Question: My output does not insert the data for 'Total Marks' correctly, it seems like it is missing the total marks for question 1, This is because the marks for each question goes like this:
'''
Question 1: 3
Question 2: 5
Question 3: 2
'''
Now the table contains incorrect answers so the table looks like this fiddle which I have found <URL>, if you look at the results, you realize that both question 1 and 2 contain question 2 marks and that queston 3 contains its marks. But how can I get the correct marks to be display, why is it missing the first question marks?
'''
$query = "SELECT q.QuestionNo, an.Answer, q.TotalMarks, o.OptionType
FROM
Question q INNER JOIN Answer an ON q.QuestionID = an.QuestionID
INNER JOIN Option_Table o ON o.OptionID = q.OptionID
ORDER BY q.QuestionId, an.Answer
";
// prepare query
$stmt=$mysqli->prepare($query);
// execute query
$stmt->execute();
// This will hold the search results
$searchQuestionNo = array();
$totalMarks = array();
$incorrect_ans = array();
// Fetch the results into an array
// get result and assign variables (prefix with db)
$stmt->bind_result($dbQuestionNo, $dbAnswer, $dbTotalMarks $dbOptionType);
$specialOptionTypes = array('Yes or No' => array( 'Yes', 'No' ),'True or False' => array( 'True', 'False' ));
while ($stmt->fetch()) {
// Do this for each row:
if ( array_key_exists( $dbOptionType, $specialOptionTypes ) ) {
$options = $specialOptionTypes[$dbOptionType];
} else if ( preg_match( '/^([A-Z])-([A-Z])$/', $dbOptionType, $match ) ) {
$options = range( $match[1], $match[2] );
} else {
// issue warning about unrecognized option type
$options = array();
}
$right = str_split( $dbAnswer );
$wrong = array_diff( $options, $right );
$searchQuestionNo[] = $dbQuestionNo;
$totalMarks[] = $dbQuestionMarks;
}
'''
Above is the code which retrieves the wrong answers. What happens is for each question, it retireves each questions '$dbOptionType' and display the list of possible answers. So for example if question 1's '$dbOptionType' is 'A - D', then the list of 'Answers' it displays is 'A, B, C, D'. Also the code above retrieves each question number and total marks using '$dbQuestionNo' and '$TotalMarks'.
If a question has multiple answers though, it displays two sets of answers and removes 1 answer from a set. This is because in the database, to recieve correct answer for a question which has multiple answers and single answers it is like this:
'''
QuestionNo Answer TotalMarks OptionType
1 B 3 A-D
2 A 5 A-D
2 C 5 A-D
3 D 2 A-D
'''
For question 2 as it is multiple answers, that is why it is displays two sets of data in the arrays. Beause the way it is removing a correct answer if there are multiple answers in a question is as so:
'''
Question 2: Answers: A, B, C, D Remove Correct Answer: A Incorrect Answers: B, C, D
Question 2: Answers: A, B, C, D Remove Correct Answer: C Incorrect Answers: A, B, D
'''
The way it is removing correct answers if a question has multiple correct answers is above. It is:
- - 'A'- 'B, C, D'
To Remove second correct Answer it repeats the process:
- - 'C'- 'A, C, D''A''A'
UPDATE 3:
The error is caused by the fact that array you are iterating over $ques_ans with for() has a gap in keys.
'''
var_dump($ques_ans) gives us:
array(3) {
... skipped for brevity
[2]=>
array(2) {
[0]=>
string(1) "B"
[2]=>
string(1) "D"
}
... skipped for brevity
}
'''
There is no element with the key <URL>. It's because the function array_intersect, which I use on line 49, preserves keys.
To quickly fix code just to make it work without errors I added array_values() on line 51:
'$ques_ans[$questionNo] = array_values($q_incorrect_ans); //store the array of incorrect ans' against the ques no as key.
But I still get the odd gap in '$keys'.
Below is code:
'''
$query = "SELECT q.SessionId, s.SessionName, q.QuestionId, q.QuestionNo, q.QuestionContent, an.Answer, an.AnswerId, q.QuestionMarks, q.OptionId, o.OptionType
FROM
Question q INNER JOIN Answer an ON q.QuestionID = an.QuestionID
INNER JOIN Option_Table o ON o.OptionID = q.OptionID
INNER JOIN Session s ON s.Sessionid = q.Sessionid
WHERE s.SessionName = ?
ORDER BY q.QuestionId, an.Answer
";
// prepare query
$stmt=$mysqli->prepare($query);
// You only need to call bind_param once
$stmt->bind_param("s", $assessment);
// execute query
$stmt->execute();
// This will hold the search results
$searchQuestionNo = array();
$searchQuestionContent = array();
$totalMarks = array();
$searchAnswerId = array();
$incorrect_ans = array();
$searchMarks = array();
// Fetch the results into an array
// get result and assign variables (prefix with db)
$stmt->bind_result($dbSessionId, $dbSessionName, $dbQuestionId, $dbQuestionNo, $dbQuestionContent, $dbAnswer, $dbAnswerId, $dbQuestionMarks, $dbOptionId, $dbOptionType);
$specialOptionTypes = array('Yes or No' => array( 'Yes', 'No' ),'True or False' => array( 'True', 'False' ));
while ($stmt->fetch()) {
// Do this for each row:
if ( array_key_exists( $dbOptionType, $specialOptionTypes ) ) {
$options = $specialOptionTypes[$dbOptionType];
} else if ( preg_match( '/^([A-Z])-([A-Z])$/', $dbOptionType, $match ) ) {
$options = range( $match[1], $match[2] );
} else {
// issue warning about unrecognized option type
$options = array();
}
$right = str_split( $dbAnswer );
$wrong = array_diff( $options, $right );
$searchQuestionNo[] = $dbQuestionNo;
$searchQuestionContent[] = $dbQuestionContent;
$incorrect_ans[] = $wrong;
$searchAnswerId[] = $dbAnswerId;
$totalMarks[] = $dbQuestionMarks;
$searchMarks[] = $dbQuestionMarks;
}
?>
</head>
<body>
<?php
$ques_ans = array(); //to store incorrect answers against ques no.
$q_occ_count = array_count_values($searchQuestionNo);
foreach ($searchQuestionNo as $key => $questionNo) {
if (!array_key_exists($questionNo, $ques_ans)) {
if ($q_occ_count[$questionNo] === 1) //if a ques has only one correct ans
{
$ques_ans[$questionNo] = $incorrect_ans[$key]; //store the array of incorrect ans against the ques no as key
} else //if a ques has more than 1 correct ans
{
//find the intersection of incorrect_ans arrays for this ques
$q_keys = array_keys($searchQuestionNo, $questionNo);
$q_incorrect_ans = $incorrect_ans[$q_keys[0]];
foreach ($q_keys as $q_key) {
$q_incorrect_ans = array_intersect($q_incorrect_ans, $incorrect_ans[$q_key]);
}
$ques_ans[$questionNo] = array_values($q_incorrect_ans); //store the array of incorrect ans against the ques no as key
}
}
}
var_dump($ques_ans);
?>
<table id='penaltytbl'>
<thead>
<tr>
<th class='questionth'>Question No.</th>
<th class='questionth'>Question</th>
<th class='incorrectanswerth'>Incorrect Answer</th>
<th class='answermarksth'>Marks per Answer</th>
<th class='totalmarksth'>Total Marks</th>
<th class='noofmarksth'>Marks Remaining</th>
</tr>
</thead>
<tbody>
<?php
foreach ($ques_ans as $questionNo => $inc_ans) {
$q_row_span = count($inc_ans);
$row_count = 0;
?>
<tr class="questiontd">
<td class="questionnumtd q<?php
echo $questionNo;
?>_qnum" rowspan="<?php
echo $q_row_span;
?>"><?php
echo $questionNo;
?>
<input type="hidden" name="numQuestion" value="<?php
echo $questionNo;
?>" />
<input type="hidden" name="q<?php
echo $questionNo;
?>_ans_org" class="q<?php
echo $questionNo;
?>_ans_org" value="<?php
echo $searchMarks[array_search($questionNo, $searchQuestionNo)];
?>">
<input type="hidden" name="q<?php
echo $questionNo;
?>_ans" class="q<?php
echo $questionNo;
?>_ans" value="<?php
echo $searchMarks[array_search($questionNo, $searchQuestionNo)];
?>">
</td>
<td class="questioncontenttd" rowspan="<?php
echo $q_row_span;
?>"><?php
echo $searchQuestionContent[array_search($questionNo, $searchQuestionNo)];
?> </td>
<td class="answertd"><?php
echo $inc_ans[$row_count];
?>
<input type="hidden" id="hiddenincorrect" name="incorrect[]" value="<?php
echo $inc_ans[$row_count];
?>">
</td>
<td class="answermarkstd">
<input class="individualMarks q<?php
echo $questionNo;
?>_mark" q_group="1" name="answerMarks[]" type="text" data-type="qmark" data-qnum="<?php
echo $questionNo;
?>" onkeypress="return isNumberKey(event)" maxlength="3" />
</td>
<td class="totalmarkstd" rowspan="<?php
echo $q_row_span;
?>"><?php
echo $totalMarks[array_search($questionNo, $searchQuestionNo)];
?></td>
<td class="noofmarkstd q<?php
echo $questionNo;
?>_ans_text" q_group="1" rowspan="<?php
$q_row_span;
?>"><?php
echo "<strong>" . $searchMarks[array_search($questionNo, $searchQuestionNo)] . "</strong>";
?></td>
</tr>
<?php
//remaining incorrect answers in separate row (if any) follows here
if ($row_count < $q_row_span - 1) {
for ($i = ($row_count + 1); $i < $q_row_span; $i++) {
?>
<tr>
<td class="answertd"><?php
echo $inc_ans[$i];
?>
<input type="hidden" id="hiddenincorrect" name="incorrect[]" value="<?php
echo $inc_ans[$i];
?>">
</td>
<td class="answermarkstd">
<input class="individualMarks q<?php
echo $questionNo;
?>_mark" q_group="1" name="answerMarks[]" type="text" data-type="qmark" data-qnum="<?php
echo $questionNo;
?>" onkeypress="return isNumberKey(event)" maxlength="3" />
</td>
</tr>
<?php
}
}
}
?>
</tbody>
</table>
<p>
<input type='hidden' id='num_groups' name='num_groups' value='<?php
echo $questionNo;
?>'>
<input id="submitBtn" name="submitPenalty" type="submit" value="Submit Marks" />
</p>
</form>
'''

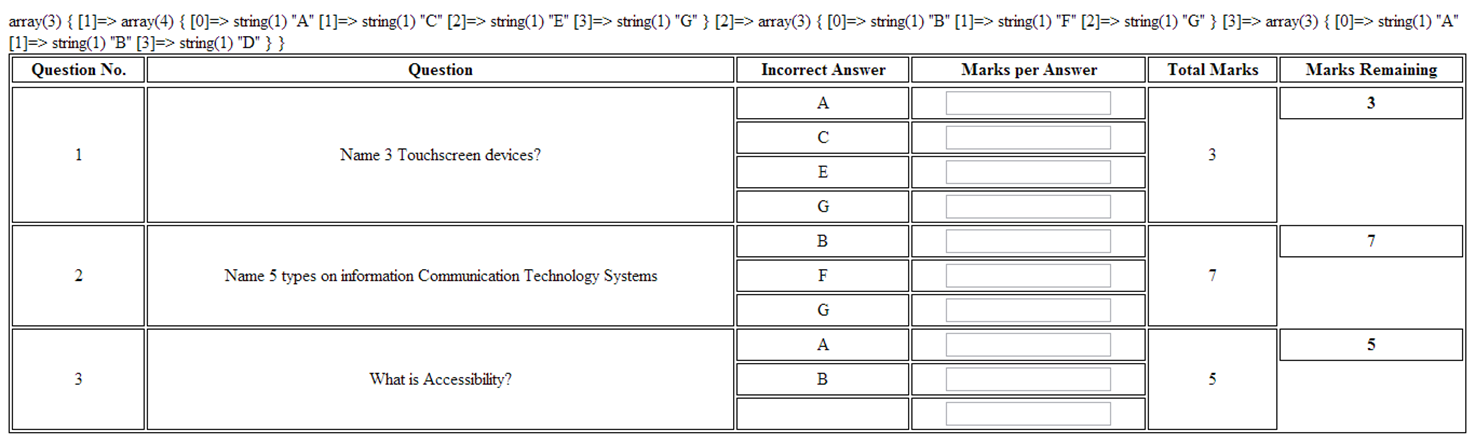
Answer: The issue is with the way you are retrieving the total marks. You are accessing '$totalMarks' with '$questionNo' as index, but should use the actual array index for that question.
Working code:
'''
<td class="totalmarkstd" rowspan="<?php echo $q_row_span?>">
<?php echo $totalMarks[array_search($questionNo, $searchQuestionNo)]?>
</td>
'''
Update 1:
'''
$ques_ans[$questionNo] = array_values($q_incorrect_ans); //store the array of incorrect ans against the ques no as key
'''
Update 2:
Use array_values.
'''
foreach($ques_ans as $questionNo => $inc_ans)
{
$inc_ans = array_values($inc_ans);
'''
Updated phpFiddle: <URL>